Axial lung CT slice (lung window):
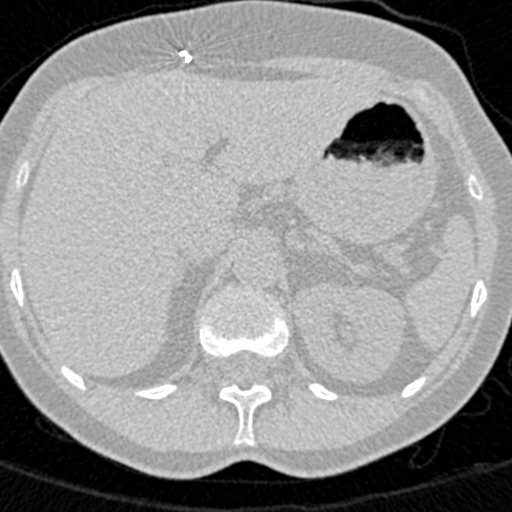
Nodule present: no